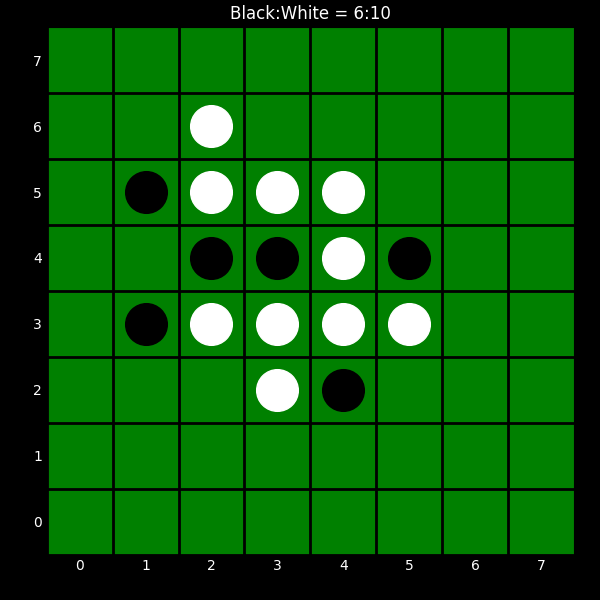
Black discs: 6
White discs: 10